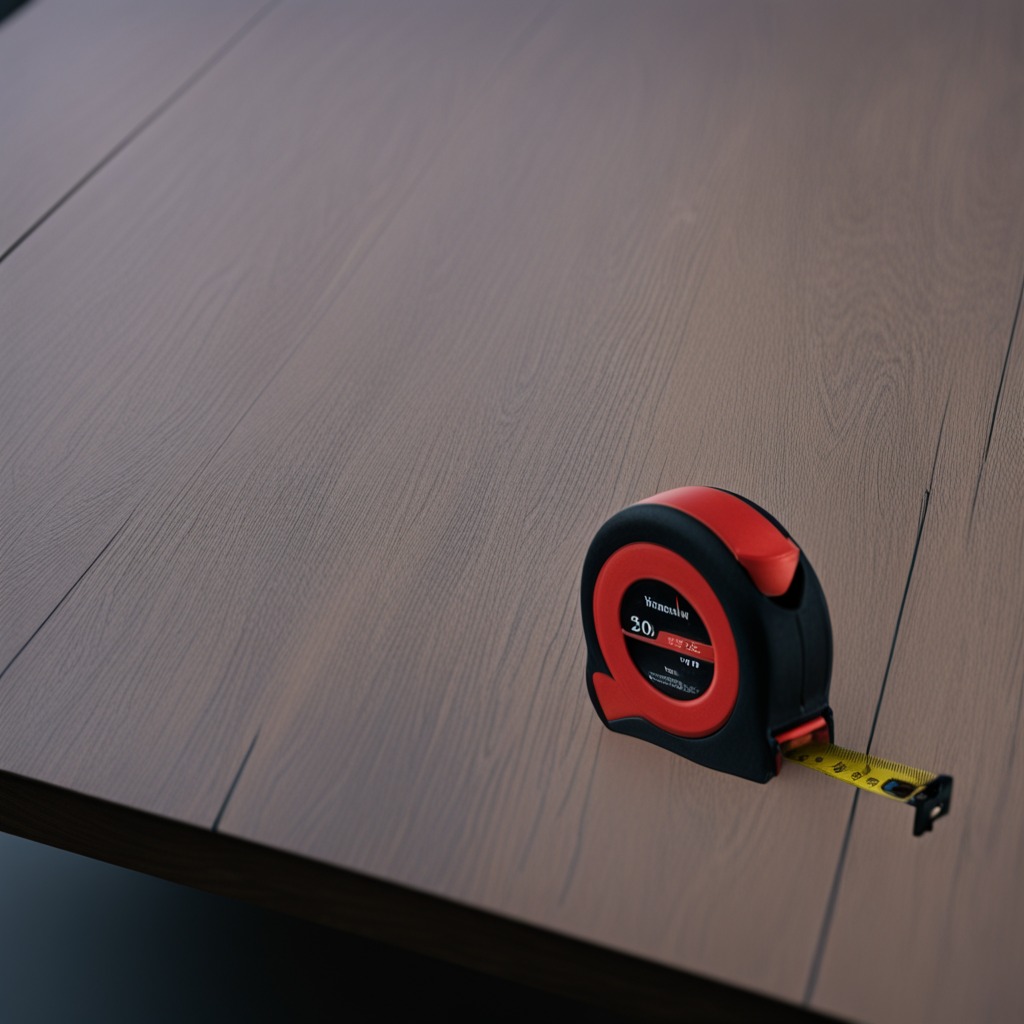
A measuring tape is lying on a table with faint burn marks in a small garage at twilight.